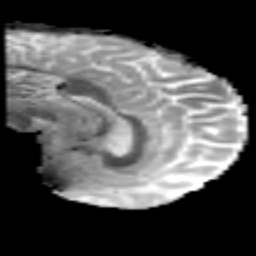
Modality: MD
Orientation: sagittal
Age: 28
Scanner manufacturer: philips
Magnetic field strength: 3 T
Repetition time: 8.6 s
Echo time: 0.127 s